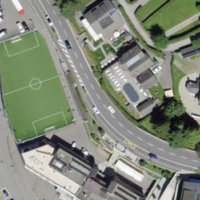
EUNIS habitat code: 54
Species observed at this site:
Nucifraga caryocatactes